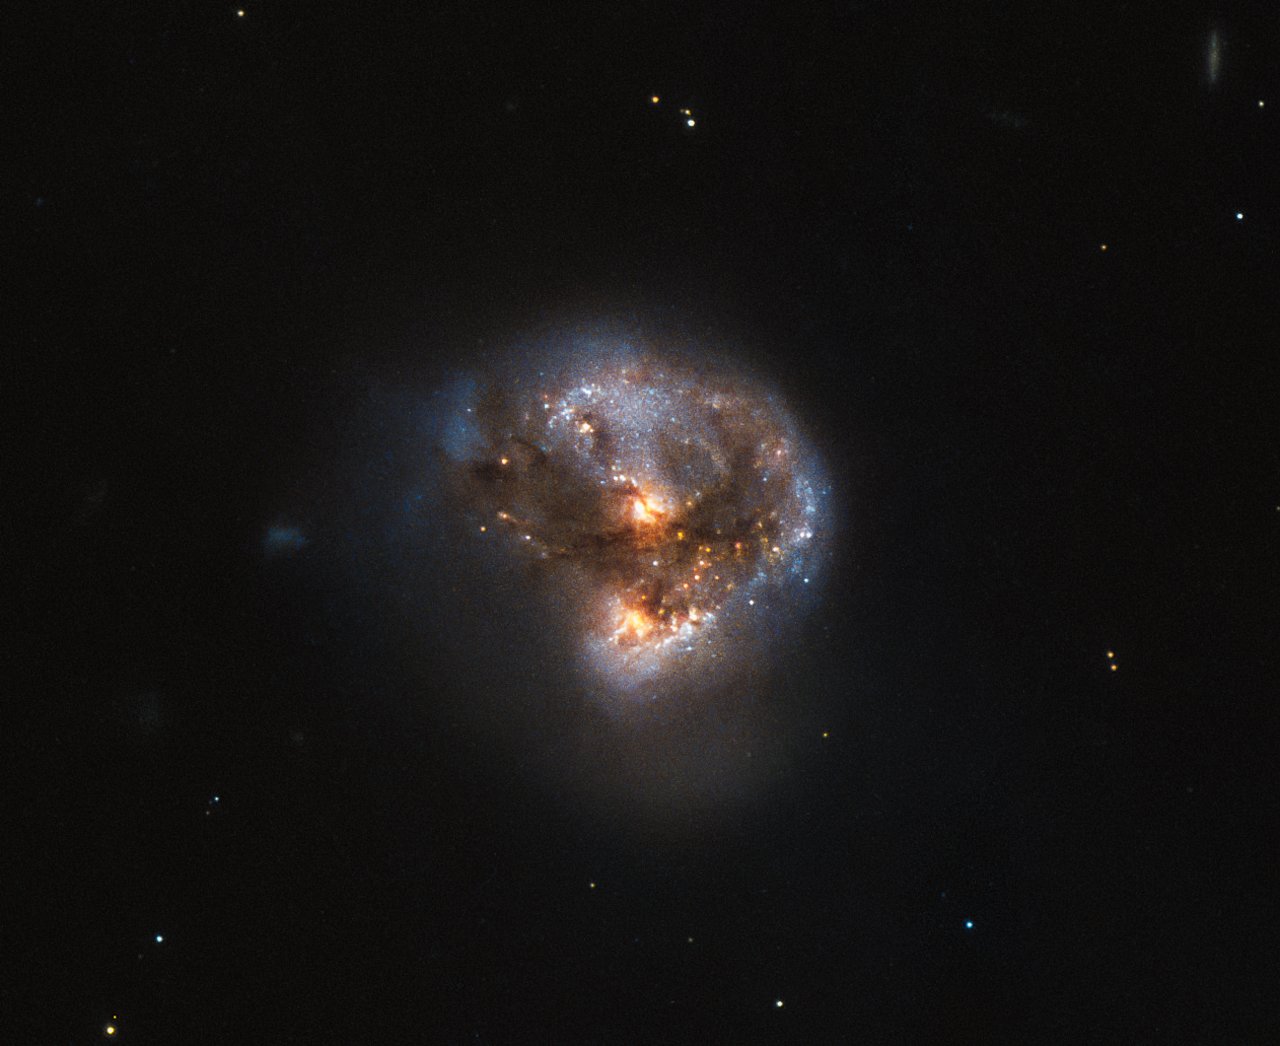
Hubble Gazes at a Cosmic Megamaser Hubble Gazes at a Cosmic Megamaser